Field crop: tomato
Growth stage: 1
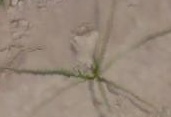
Species: cyperus